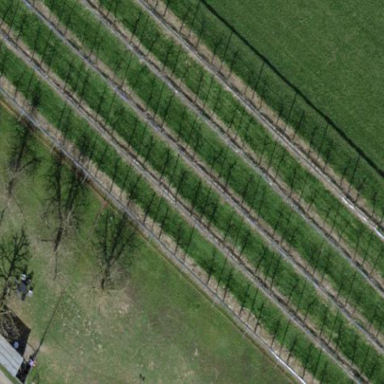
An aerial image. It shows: Orchard.